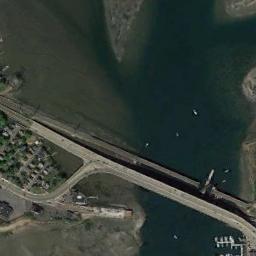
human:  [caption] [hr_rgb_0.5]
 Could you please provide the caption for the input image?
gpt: The two bridges intersect on the river bank .

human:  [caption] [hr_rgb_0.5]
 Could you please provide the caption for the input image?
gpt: There are two bridges with some boats over the river .

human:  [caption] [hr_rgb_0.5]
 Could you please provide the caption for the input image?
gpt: A bridge built on a dark green river and the flood bed of the river while a harbor on one side of the river .

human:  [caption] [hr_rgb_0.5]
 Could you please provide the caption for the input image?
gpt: Two bridges of varying heights connect two plots of land on the shores of the blue waters, One of which is connected to two roads on one side and has many buildings and roads on the land .

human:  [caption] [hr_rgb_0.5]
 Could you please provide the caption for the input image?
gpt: Some trees are around the bridge .